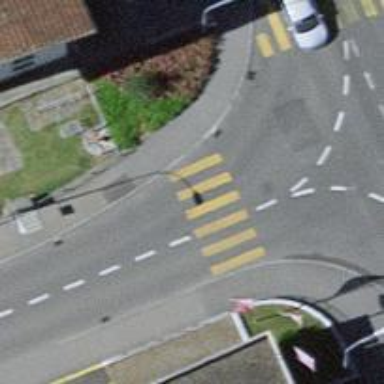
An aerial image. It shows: Kerb barrier.